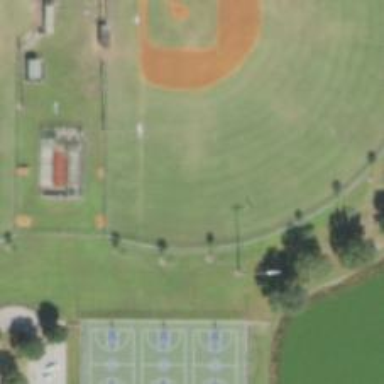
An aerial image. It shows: Baseball pitch for leisure and sports activities.